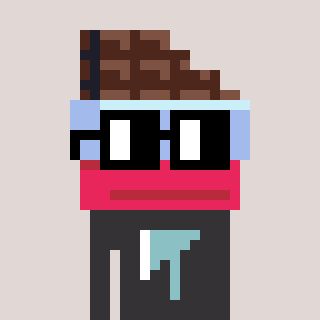
a pixel art character with square black glasses, a chocolate-shaped head and a grayscale-colored body on a warm background